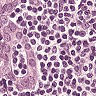
Metastatic tissue present: yes